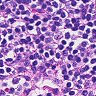
Metastatic tissue present: no